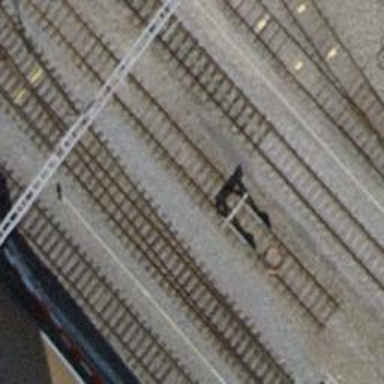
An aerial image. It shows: Railway buffer stop.